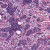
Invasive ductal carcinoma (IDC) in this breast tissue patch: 1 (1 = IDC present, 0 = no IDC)